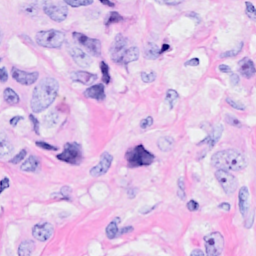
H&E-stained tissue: Breast